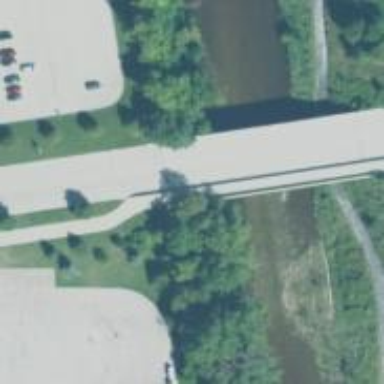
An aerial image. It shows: Cantilever bridge on path.